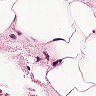
Metastatic tissue present: no